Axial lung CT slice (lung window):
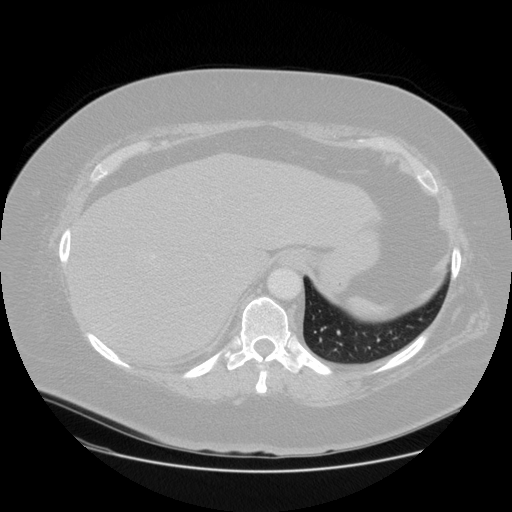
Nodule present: no